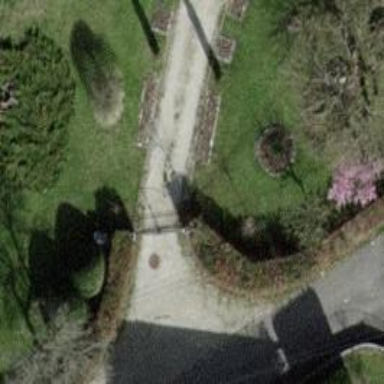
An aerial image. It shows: Gate.